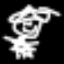
Label: angel